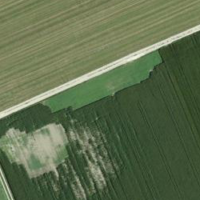
EUNIS habitat code: 52
Species observed at this site:
Cyperus esculentus